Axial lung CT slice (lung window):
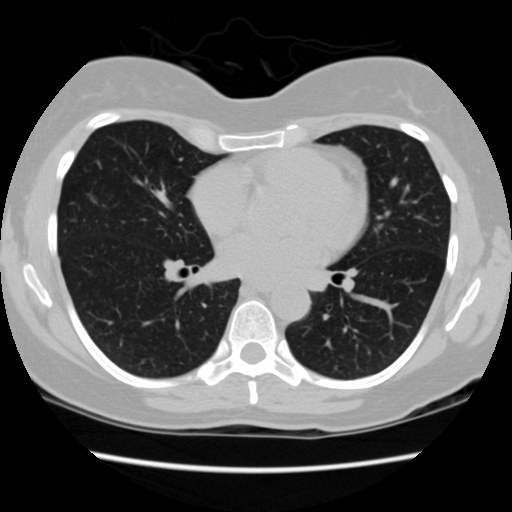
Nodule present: no